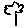
Label: flower